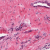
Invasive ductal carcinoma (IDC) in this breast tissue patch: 0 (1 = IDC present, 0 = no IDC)